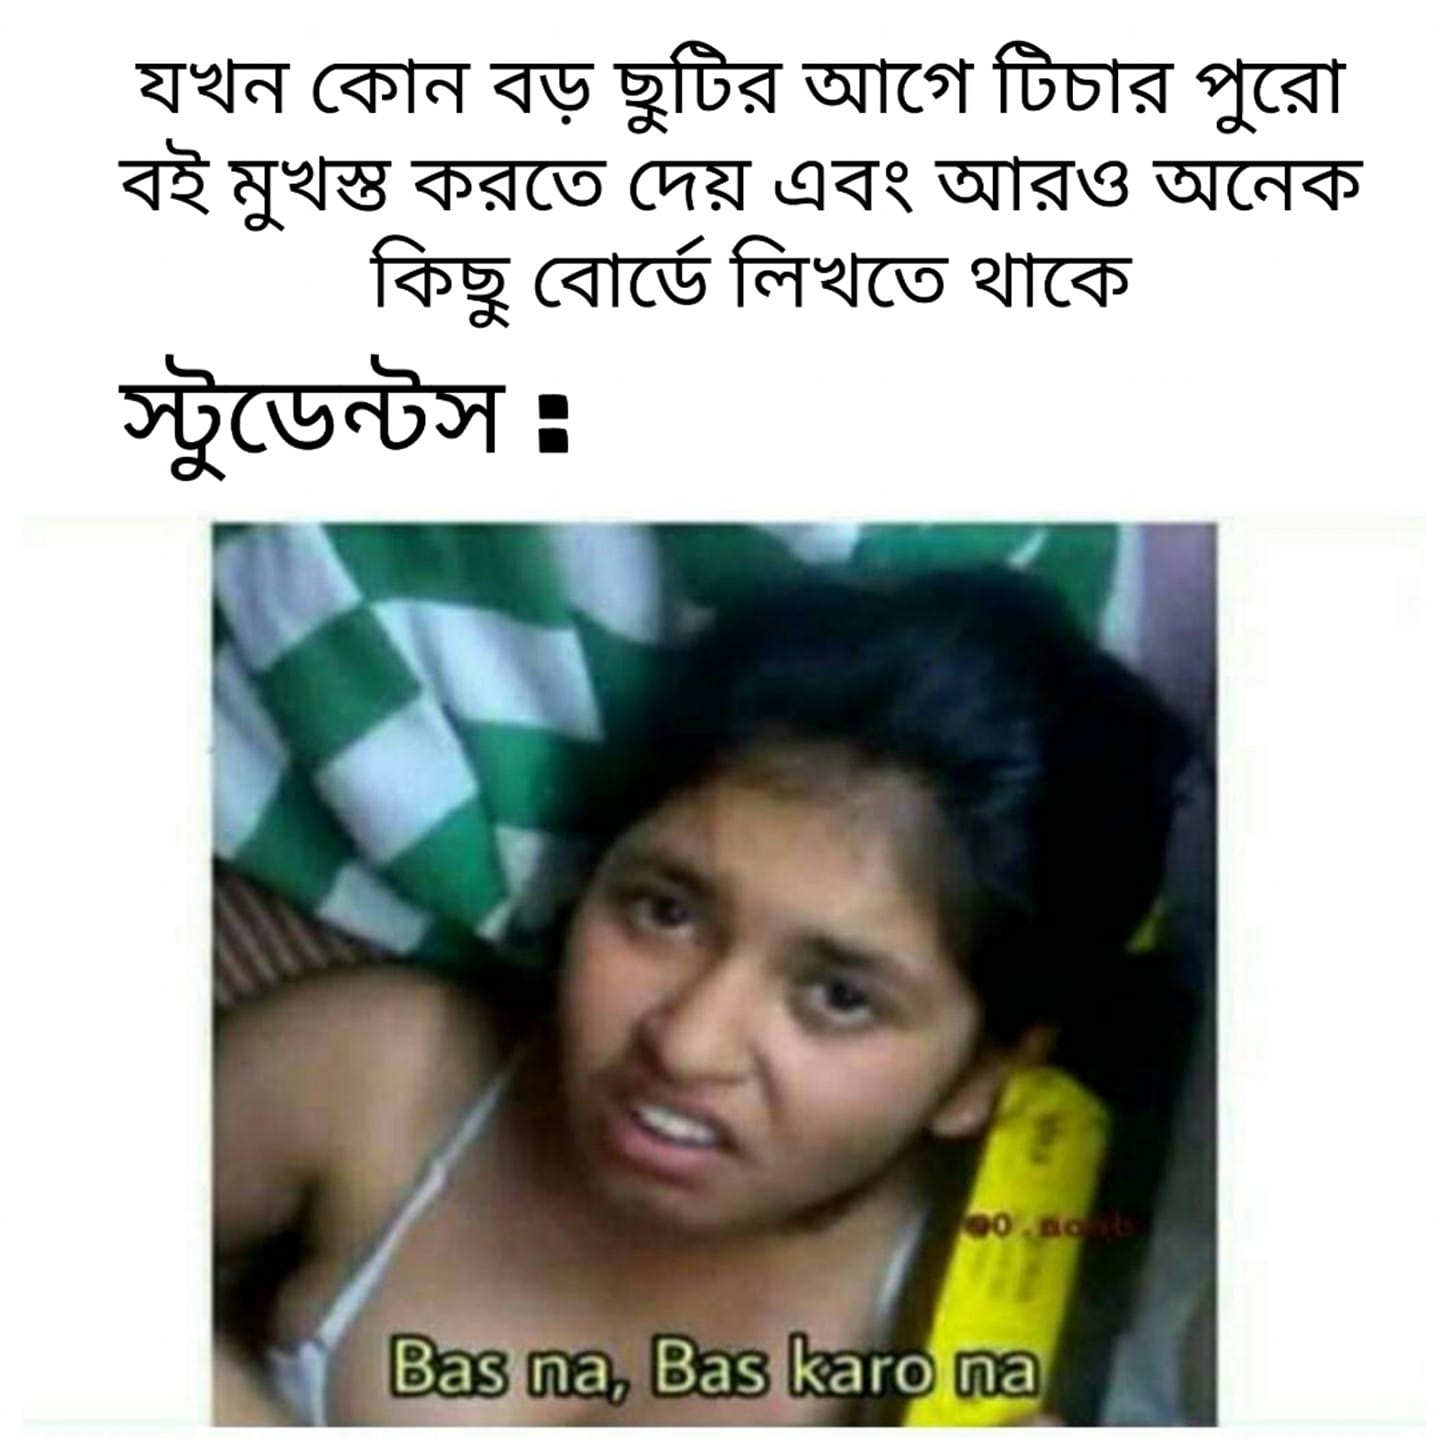
Caption: যখন কোন বড় ছুটির আগে টিচার পুরো বই মুখস্ত করতে দেয় এবং আরও অনেক কিছু বোর্ডে লিখতে থাকে    স্টুডেন্টস :    Bas na, Bas Karo na
Label: hate